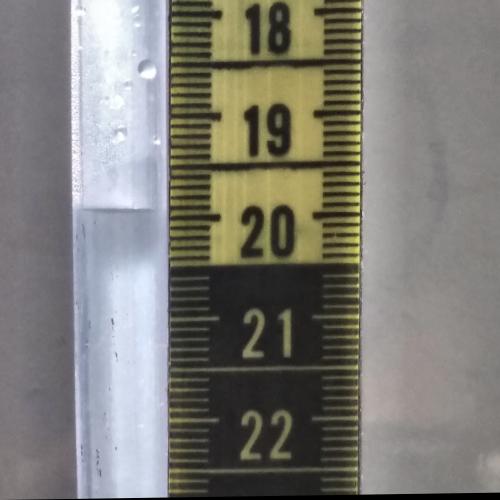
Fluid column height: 19.9 cm